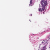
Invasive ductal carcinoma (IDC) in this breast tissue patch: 0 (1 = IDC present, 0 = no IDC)